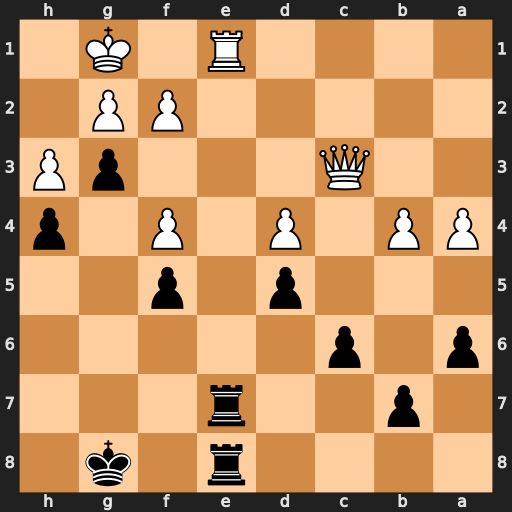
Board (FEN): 4r1k1/1p2r3/p1p5/3p1p2/PP1P1P1p/2Q3pP/5PP1/4R1K1
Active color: b
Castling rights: -
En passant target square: -
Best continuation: Rxe1+ Qxe1 Rxe1#